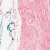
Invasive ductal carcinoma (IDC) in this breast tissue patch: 0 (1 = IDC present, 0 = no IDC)